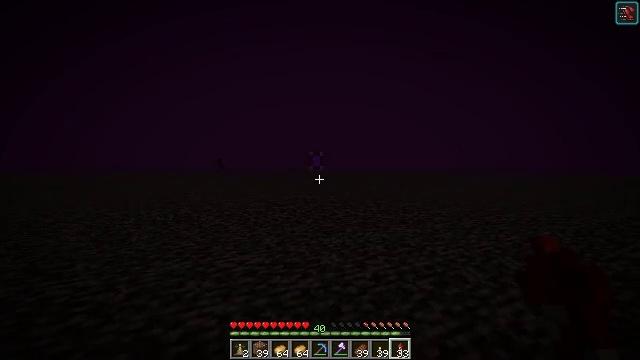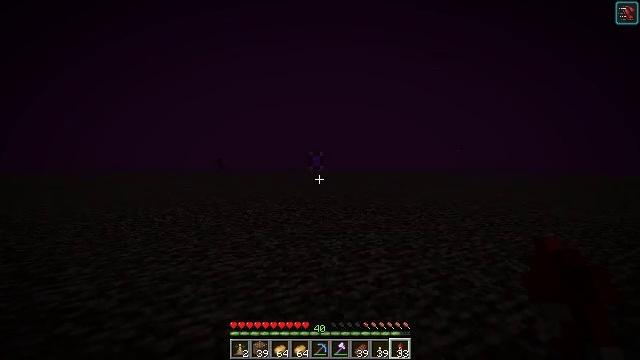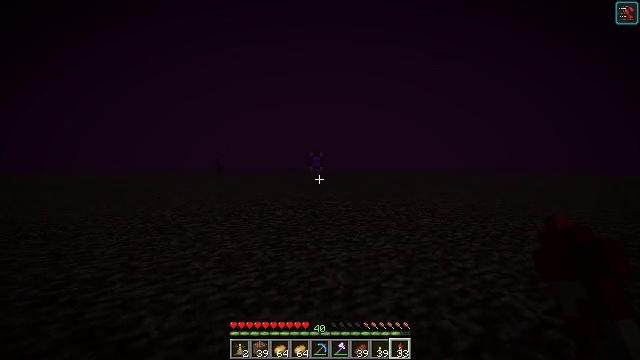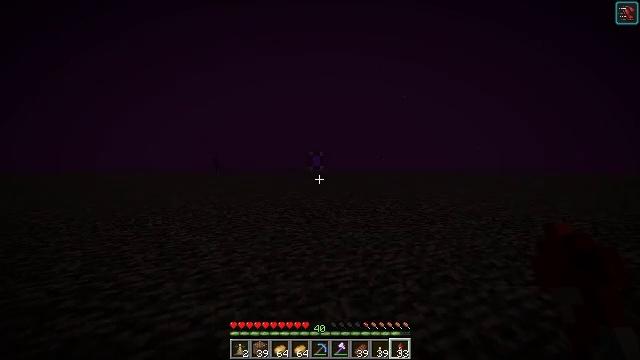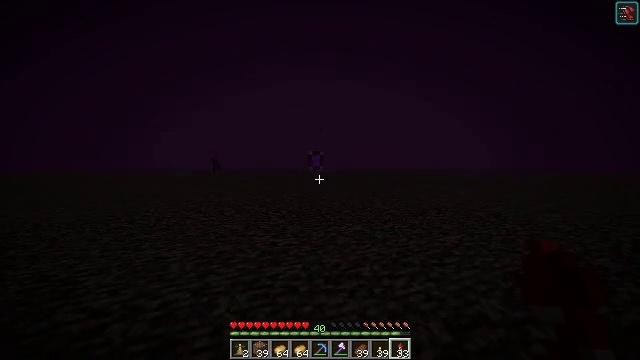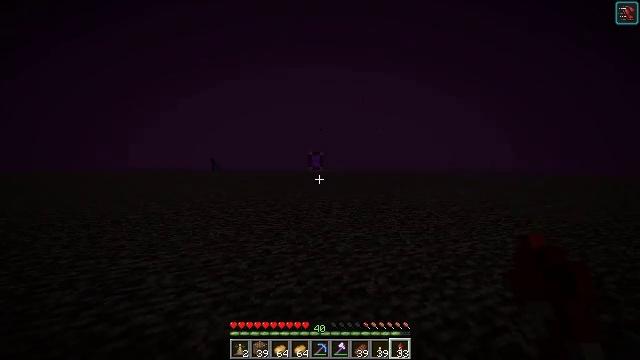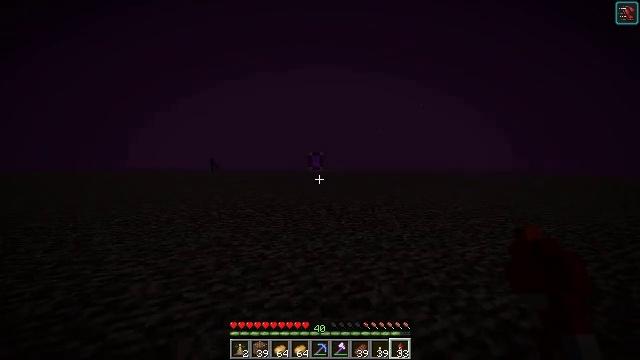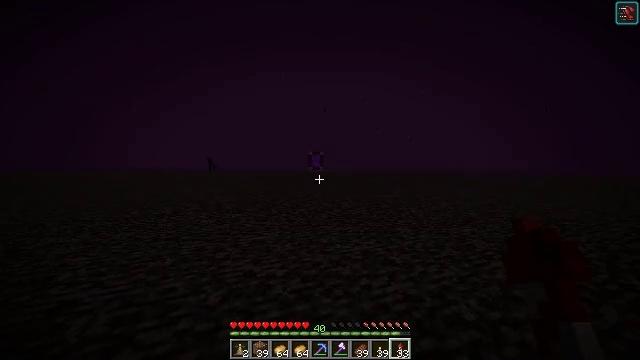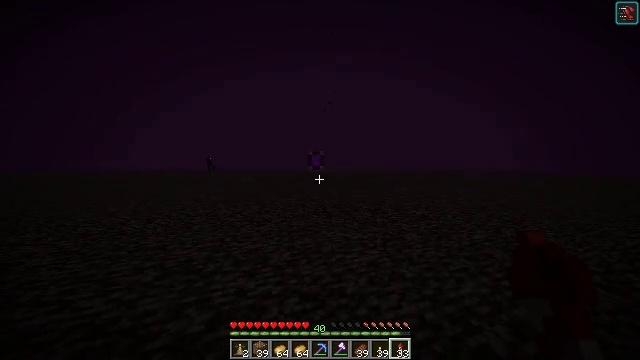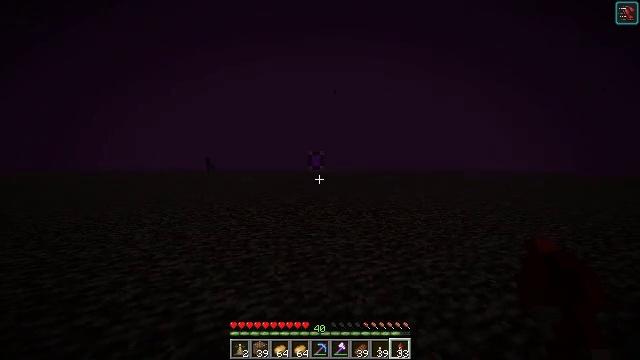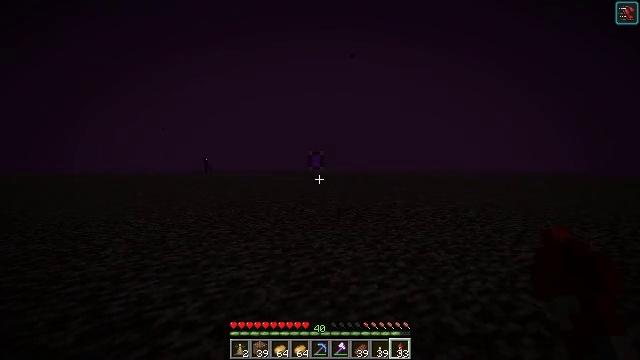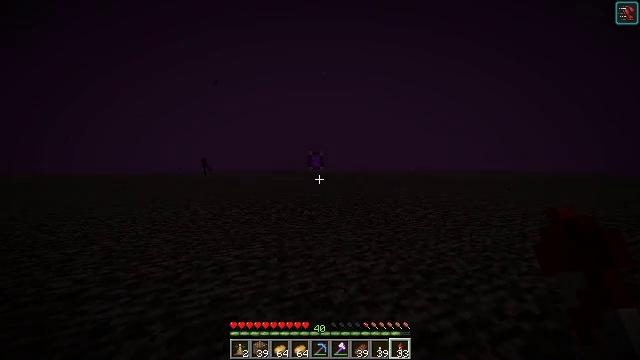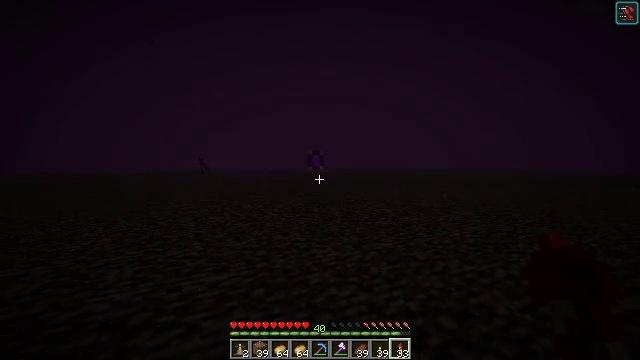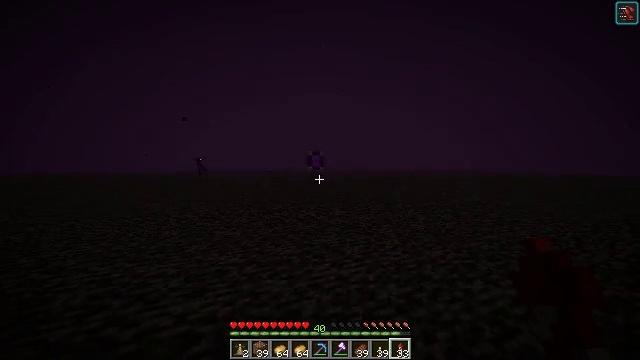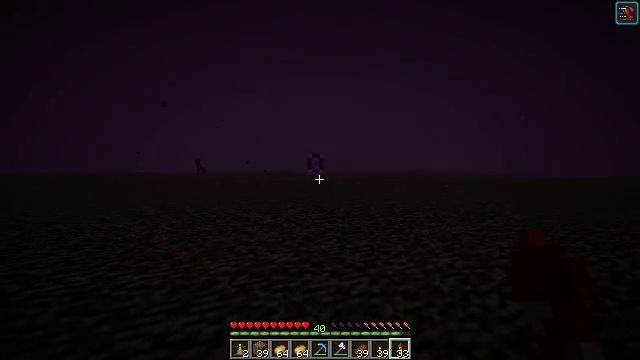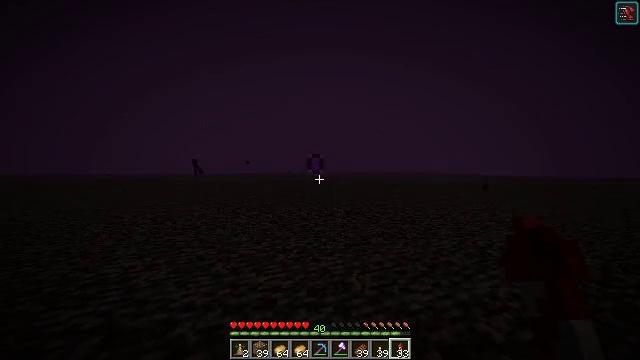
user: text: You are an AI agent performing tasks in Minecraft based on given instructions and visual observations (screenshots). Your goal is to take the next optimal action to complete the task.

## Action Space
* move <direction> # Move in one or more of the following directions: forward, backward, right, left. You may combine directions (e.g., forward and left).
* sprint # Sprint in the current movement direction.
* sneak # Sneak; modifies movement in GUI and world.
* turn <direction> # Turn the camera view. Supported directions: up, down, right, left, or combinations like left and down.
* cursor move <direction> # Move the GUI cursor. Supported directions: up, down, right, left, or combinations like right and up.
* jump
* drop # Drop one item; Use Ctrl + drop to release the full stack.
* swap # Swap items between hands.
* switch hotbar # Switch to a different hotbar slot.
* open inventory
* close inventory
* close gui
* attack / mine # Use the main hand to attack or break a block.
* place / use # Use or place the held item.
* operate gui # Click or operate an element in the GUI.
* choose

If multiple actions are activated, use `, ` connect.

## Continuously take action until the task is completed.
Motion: motion action
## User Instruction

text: Remove a potato from the inventory.
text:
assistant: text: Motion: move forward
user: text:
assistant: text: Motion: move forward
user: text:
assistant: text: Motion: move forward
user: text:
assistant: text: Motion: move forward
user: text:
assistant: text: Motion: move forward
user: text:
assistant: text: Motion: move forward
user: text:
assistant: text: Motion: move forward
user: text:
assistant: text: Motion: move forward
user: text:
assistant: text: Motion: move forward
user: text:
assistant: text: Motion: move forward
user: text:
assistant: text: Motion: move forward
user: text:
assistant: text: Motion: move forward
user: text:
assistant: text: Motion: move forward
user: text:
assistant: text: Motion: move forward
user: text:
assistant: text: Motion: move forward
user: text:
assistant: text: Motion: move forward
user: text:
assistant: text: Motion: move forward
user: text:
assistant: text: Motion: move forward
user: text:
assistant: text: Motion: move forward
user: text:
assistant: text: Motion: move forward
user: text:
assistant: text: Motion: move forward
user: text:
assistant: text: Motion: move forward
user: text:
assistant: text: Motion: move forward
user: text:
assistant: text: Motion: move forward
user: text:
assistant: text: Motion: move forward
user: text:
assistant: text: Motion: move forward
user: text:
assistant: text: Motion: move forward
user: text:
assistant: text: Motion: move forward
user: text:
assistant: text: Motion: move forward
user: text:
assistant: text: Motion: move forward